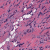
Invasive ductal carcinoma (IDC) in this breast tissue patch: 0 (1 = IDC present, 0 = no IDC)